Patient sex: M
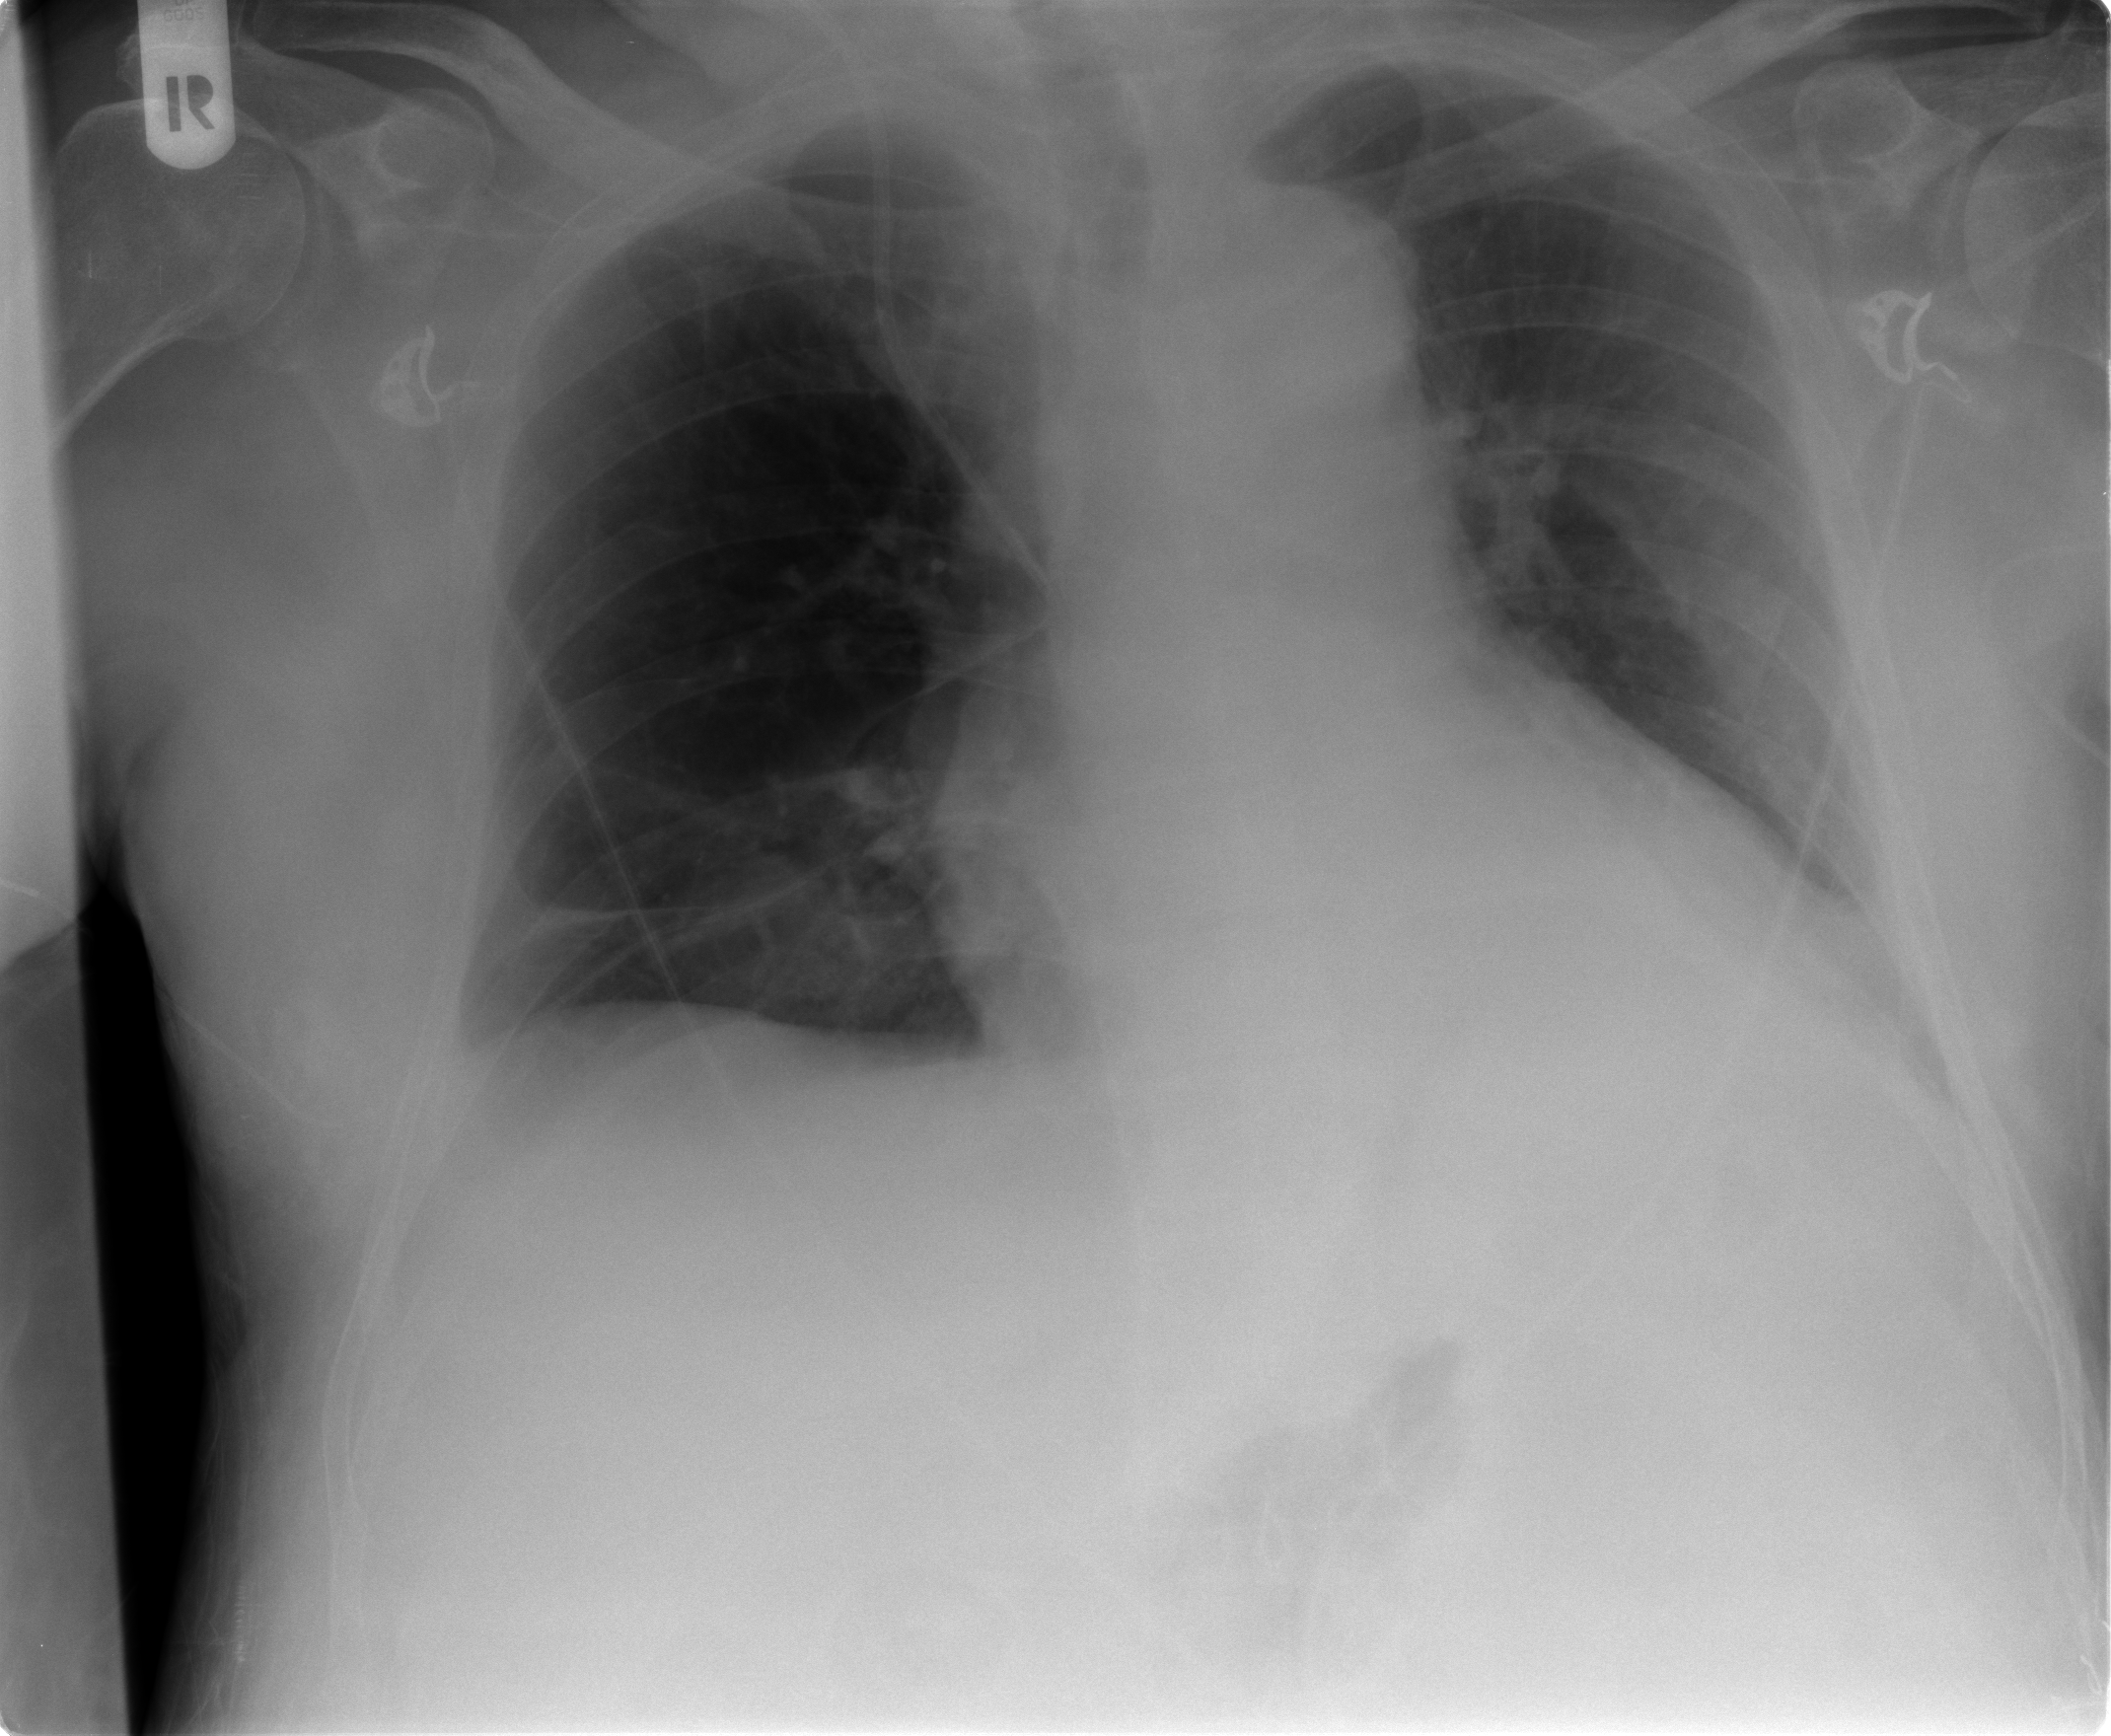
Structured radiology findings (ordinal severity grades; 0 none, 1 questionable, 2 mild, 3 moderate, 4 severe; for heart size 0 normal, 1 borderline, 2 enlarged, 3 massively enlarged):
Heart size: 1
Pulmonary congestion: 0
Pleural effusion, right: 2
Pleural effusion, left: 2
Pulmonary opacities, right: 0
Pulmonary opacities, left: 0
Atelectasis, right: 2
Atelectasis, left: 2